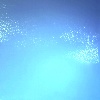
Label: water